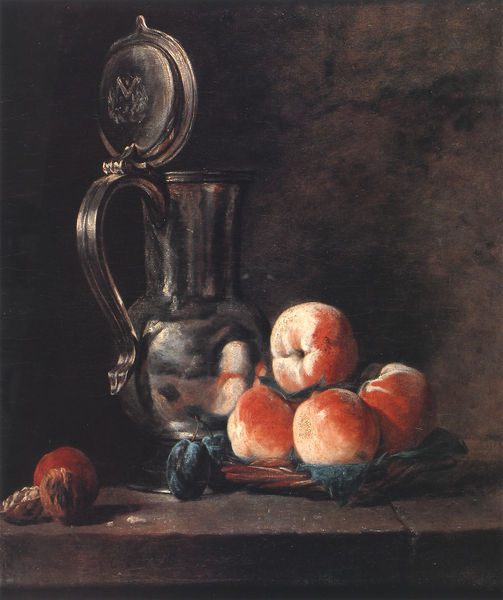
Titel: Stilleben mit Zinnkrug und Pfirsichen
Künstler: Jean-Baptiste Siméon Chardin
Institution: Karlsruhe, Staatliche Kunsthalle
Schlagwörter: dunkel, gemälde, braun, grau, licht, schwarz, tisch, obst, rot, tuch, wand, silber, stein, spiegelung, rosa, frucht, früchte, henkel, kanne, krug, stilleben, stillleben, essen, glanz, korb, metall, deckel, zinn, zinnkrug, offen, sims, karaffe, pfirsich, pfirsiche, pflaume, nuss, nüsse, walnuss, pflaumen, prirsische